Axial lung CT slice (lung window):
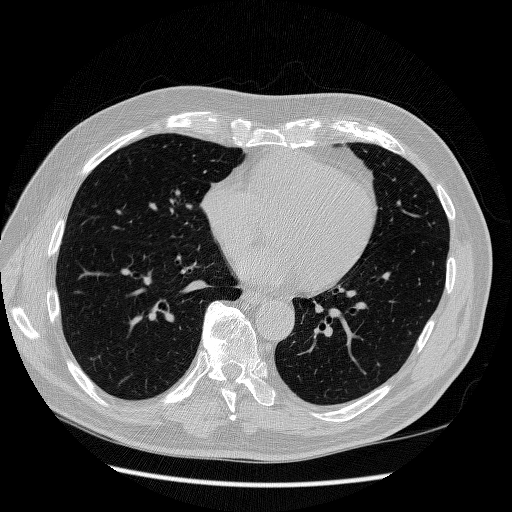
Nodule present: no